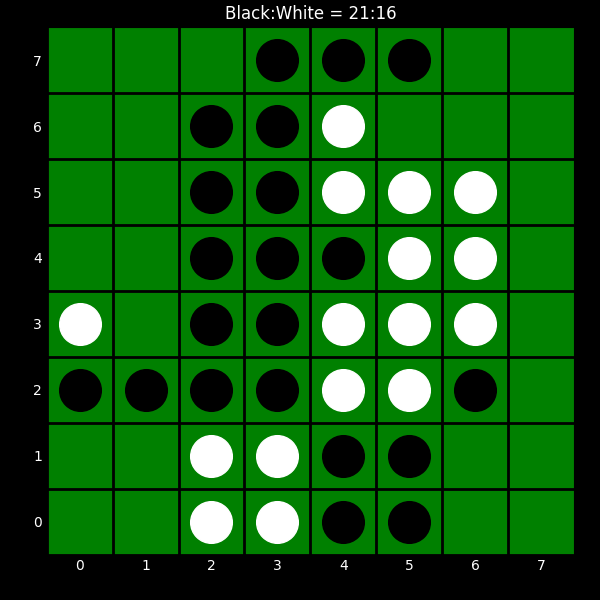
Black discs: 21
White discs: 16